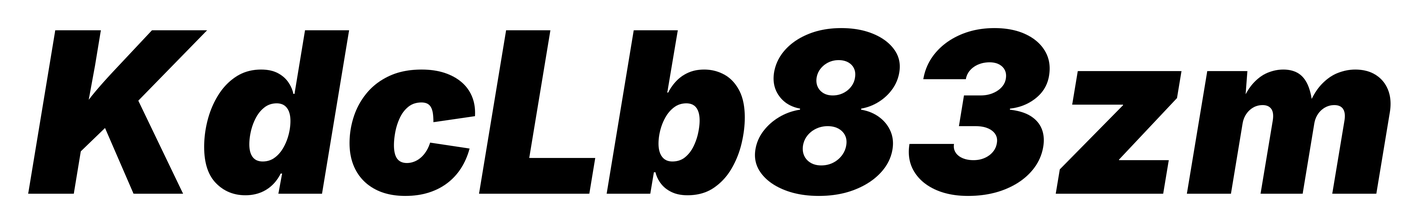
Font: Inter-Italic_Black_Italic